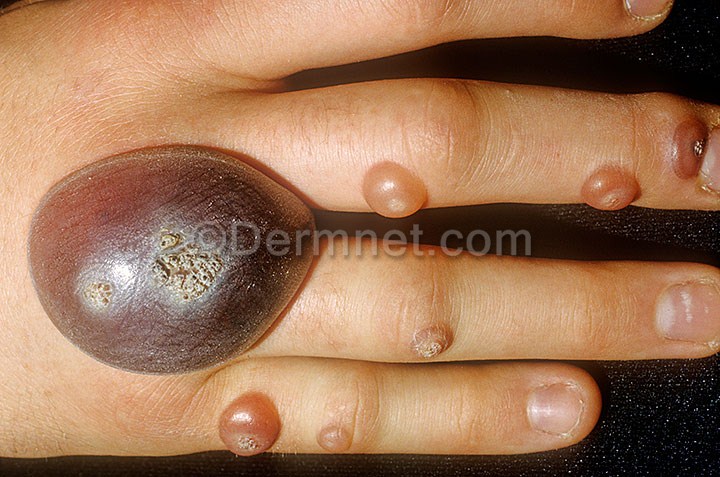
Disease: Warts Molluscum and other Viral Infections